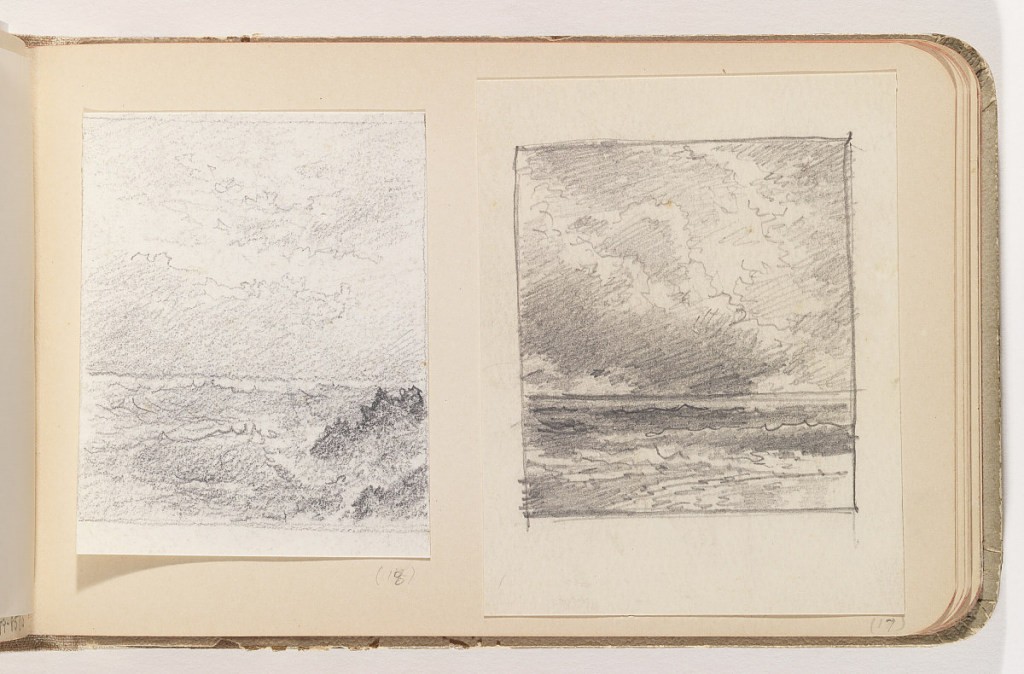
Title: Ocean and Cloud-filled Sky
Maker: William Trost Richards, American, 1833–1905
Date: ca. 1900
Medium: Graphite on white wove paper, lined
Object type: Album page
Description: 1953-179-85-17: Hatched sketch of flat ocean beneath billowing clo...;     1953-179-85-18: Ocean with choppy waves below sky with sun shining...